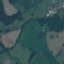
Land use / land cover: Pasture